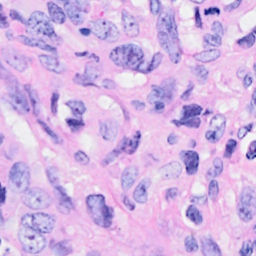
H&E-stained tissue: Breast